Interaction volume radius: 5 \u00c5
Interaction volume height: 35 \u00c5
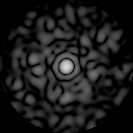
Disorder parameter: 0.8288